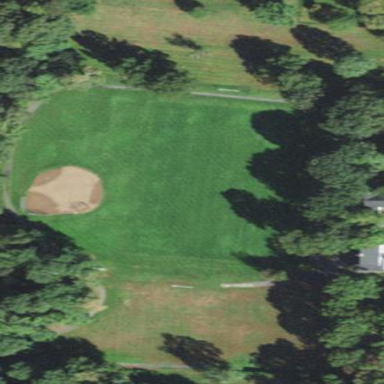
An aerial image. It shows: Dirt softball pitch for leisure activities.